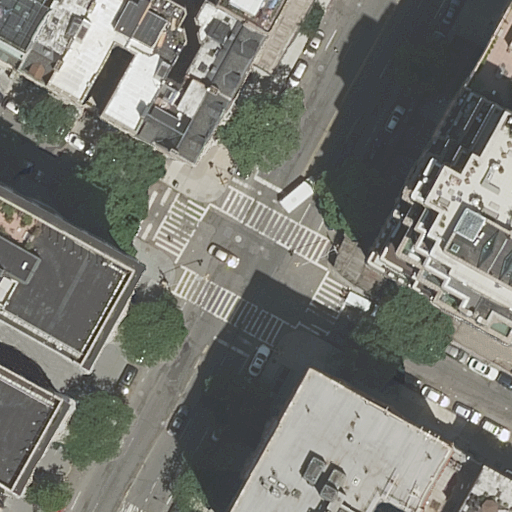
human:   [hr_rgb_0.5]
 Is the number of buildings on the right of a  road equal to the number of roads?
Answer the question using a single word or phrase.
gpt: no

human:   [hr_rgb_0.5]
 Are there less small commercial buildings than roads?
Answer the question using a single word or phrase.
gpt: yes

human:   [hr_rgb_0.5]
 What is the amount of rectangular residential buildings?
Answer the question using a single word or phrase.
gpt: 9

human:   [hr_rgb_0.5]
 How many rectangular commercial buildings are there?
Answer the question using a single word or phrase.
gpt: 0

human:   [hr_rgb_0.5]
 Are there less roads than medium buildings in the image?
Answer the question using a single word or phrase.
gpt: yes

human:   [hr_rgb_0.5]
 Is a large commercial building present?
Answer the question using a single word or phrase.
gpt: no

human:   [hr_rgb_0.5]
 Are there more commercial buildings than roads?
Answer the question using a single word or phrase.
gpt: no

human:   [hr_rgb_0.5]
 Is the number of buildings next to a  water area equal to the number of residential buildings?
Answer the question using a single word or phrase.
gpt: no

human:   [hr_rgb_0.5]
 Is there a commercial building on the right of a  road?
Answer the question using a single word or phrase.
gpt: no

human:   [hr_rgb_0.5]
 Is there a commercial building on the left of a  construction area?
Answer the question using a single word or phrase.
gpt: no

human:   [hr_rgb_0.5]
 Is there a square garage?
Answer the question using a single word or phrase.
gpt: no

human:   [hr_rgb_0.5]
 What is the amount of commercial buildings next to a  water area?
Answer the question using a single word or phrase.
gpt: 0

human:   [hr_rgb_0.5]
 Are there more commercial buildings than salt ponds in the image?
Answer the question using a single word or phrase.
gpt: no

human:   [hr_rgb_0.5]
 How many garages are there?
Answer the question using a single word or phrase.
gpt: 0

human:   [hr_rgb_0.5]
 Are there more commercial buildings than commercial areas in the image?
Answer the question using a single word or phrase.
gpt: no

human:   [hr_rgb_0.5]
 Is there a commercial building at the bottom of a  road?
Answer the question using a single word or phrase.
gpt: no

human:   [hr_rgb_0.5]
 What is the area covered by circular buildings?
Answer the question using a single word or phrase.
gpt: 0m2

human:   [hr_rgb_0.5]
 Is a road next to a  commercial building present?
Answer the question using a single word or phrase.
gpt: no

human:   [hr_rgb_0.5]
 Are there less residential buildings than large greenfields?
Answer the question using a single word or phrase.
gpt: no

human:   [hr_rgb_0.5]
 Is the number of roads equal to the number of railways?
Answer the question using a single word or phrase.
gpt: no

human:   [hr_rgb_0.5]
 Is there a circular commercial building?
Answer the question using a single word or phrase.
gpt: no

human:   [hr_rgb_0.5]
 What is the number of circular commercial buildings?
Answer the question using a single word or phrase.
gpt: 0

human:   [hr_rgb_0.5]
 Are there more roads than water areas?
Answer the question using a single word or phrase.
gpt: yes

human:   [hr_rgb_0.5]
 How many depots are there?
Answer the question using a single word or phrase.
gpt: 0

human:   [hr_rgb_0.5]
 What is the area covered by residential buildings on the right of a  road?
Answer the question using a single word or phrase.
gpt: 1110m2

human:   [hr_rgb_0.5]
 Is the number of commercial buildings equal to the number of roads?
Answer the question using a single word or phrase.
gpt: no

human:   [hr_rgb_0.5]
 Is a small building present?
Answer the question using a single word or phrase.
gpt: yes

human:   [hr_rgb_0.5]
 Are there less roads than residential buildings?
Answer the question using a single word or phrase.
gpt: yes

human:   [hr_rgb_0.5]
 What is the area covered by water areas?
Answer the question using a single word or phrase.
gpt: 0m2

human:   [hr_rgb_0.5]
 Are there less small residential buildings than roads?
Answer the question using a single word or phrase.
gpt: no

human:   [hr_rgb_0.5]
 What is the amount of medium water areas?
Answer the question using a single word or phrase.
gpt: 0

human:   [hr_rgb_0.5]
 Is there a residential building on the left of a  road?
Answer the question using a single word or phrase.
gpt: yes

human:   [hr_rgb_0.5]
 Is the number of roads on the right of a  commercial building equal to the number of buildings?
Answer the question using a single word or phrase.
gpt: no

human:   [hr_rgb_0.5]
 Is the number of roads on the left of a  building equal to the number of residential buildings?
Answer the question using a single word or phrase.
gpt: no

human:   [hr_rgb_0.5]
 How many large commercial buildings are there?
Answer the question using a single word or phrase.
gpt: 0

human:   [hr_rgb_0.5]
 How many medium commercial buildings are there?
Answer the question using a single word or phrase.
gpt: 0

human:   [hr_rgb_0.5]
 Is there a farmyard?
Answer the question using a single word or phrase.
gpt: no